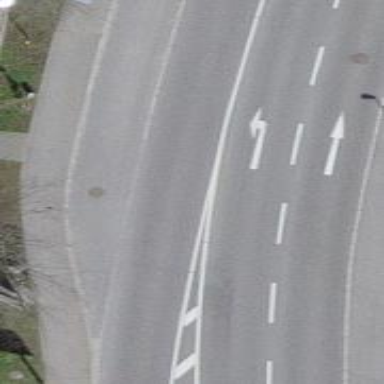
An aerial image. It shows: Secondary road with asphalt surface and sidewalks on both sides.